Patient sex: F
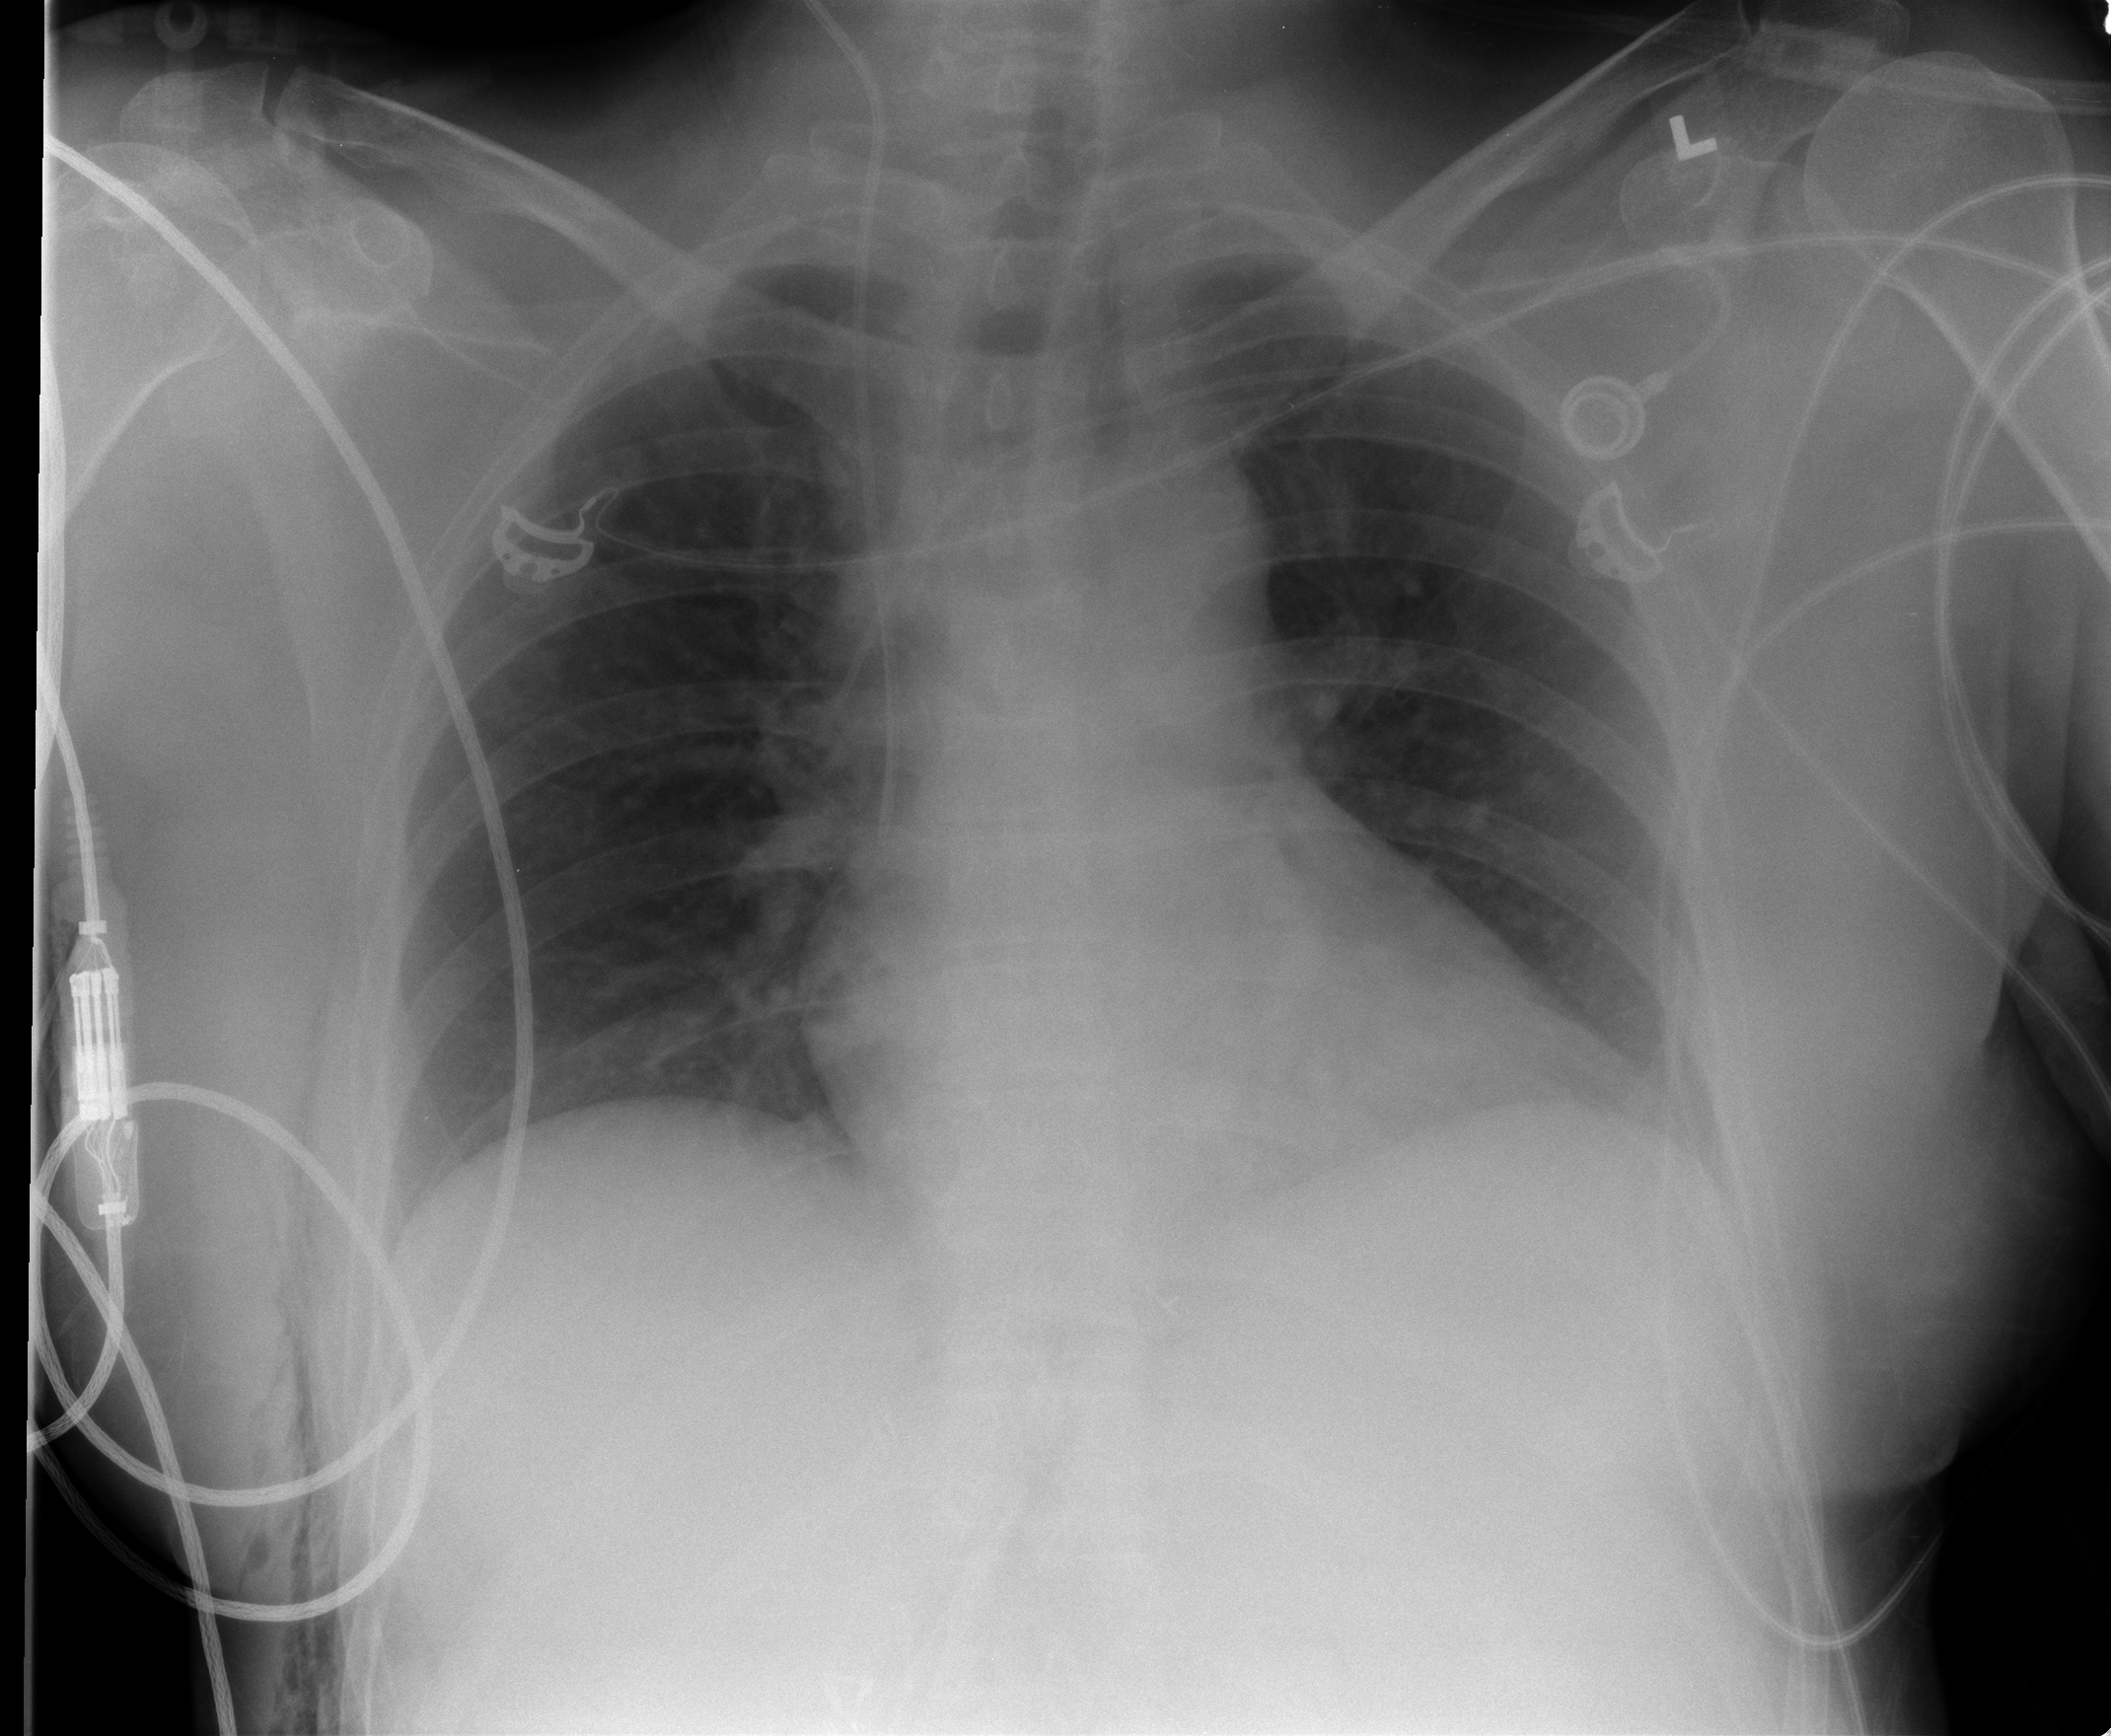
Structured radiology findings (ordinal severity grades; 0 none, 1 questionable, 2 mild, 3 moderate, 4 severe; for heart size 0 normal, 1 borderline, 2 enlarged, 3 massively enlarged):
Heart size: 0
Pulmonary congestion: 2
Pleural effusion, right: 0
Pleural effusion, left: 0
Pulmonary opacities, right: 0
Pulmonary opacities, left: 0
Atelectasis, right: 0
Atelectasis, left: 0